Interaction volume radius: 5 \u00c5
Interaction volume height: 10 \u00c5
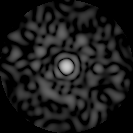
Disorder parameter: 0.8933